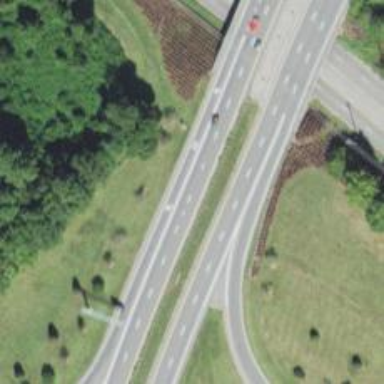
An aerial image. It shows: Motorway junction.